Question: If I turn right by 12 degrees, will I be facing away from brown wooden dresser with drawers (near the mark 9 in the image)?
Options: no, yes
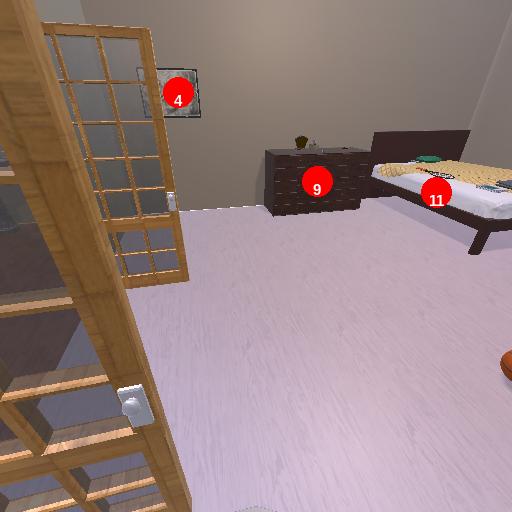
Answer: no